Question: I am facing a problem here. When I want to export my project for localization, the xcode crashes with this eror:

I have tried several approaches including looking at "substringWithRange" properties inside my code but no such property is used inside my code. Thanks in advance.
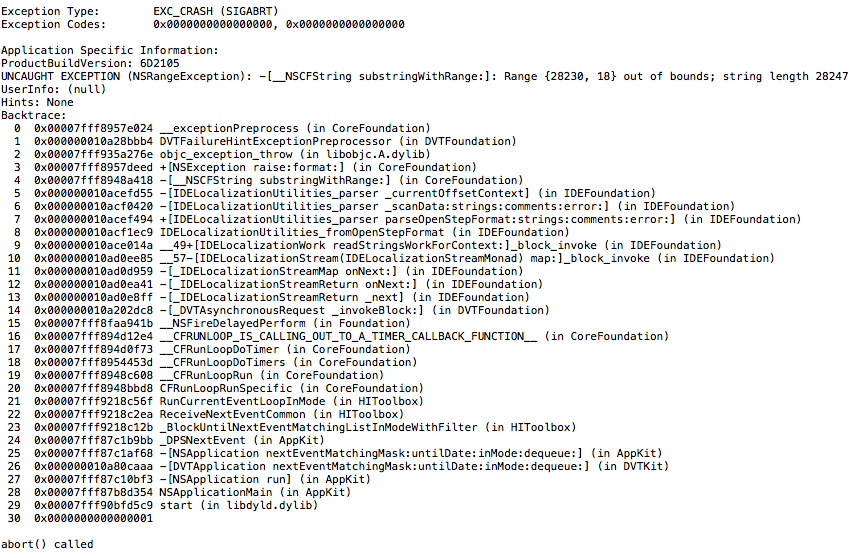
Answer: and I found the solution to myself, just for reference to others if anyone encounters this problem.
Delete all your localizable.Strings and info.plist strings, delete your languages and start all over again, not too sure where the problem was but restarting the translation procedure solved the problem.